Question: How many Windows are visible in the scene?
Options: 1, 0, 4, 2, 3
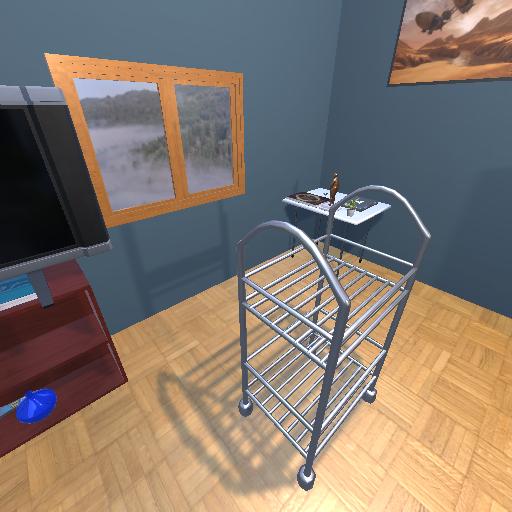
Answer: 1